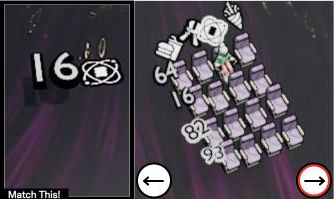
Task: seats
Answer: no